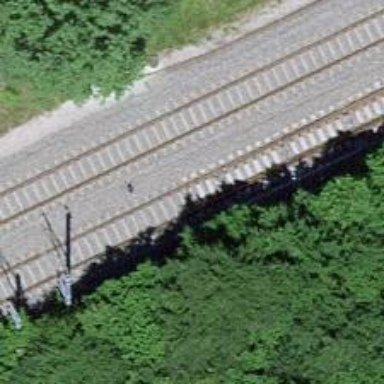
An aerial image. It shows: Railway switch.